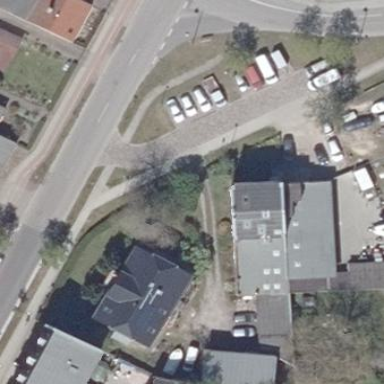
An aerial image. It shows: Parking area with surface.